Field crop: maize
Growth stage: 2
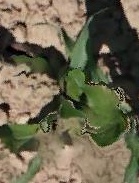
Species: maize